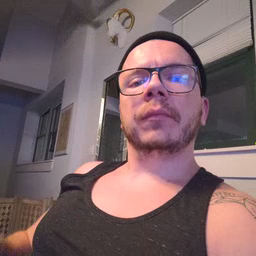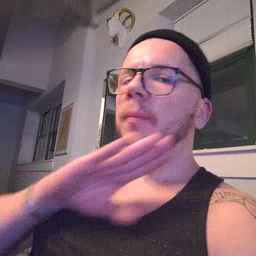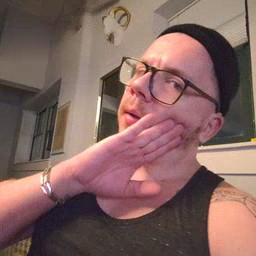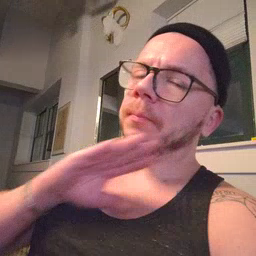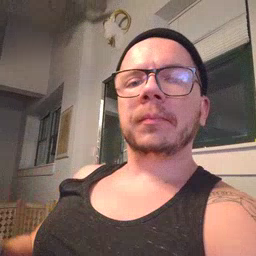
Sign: bed